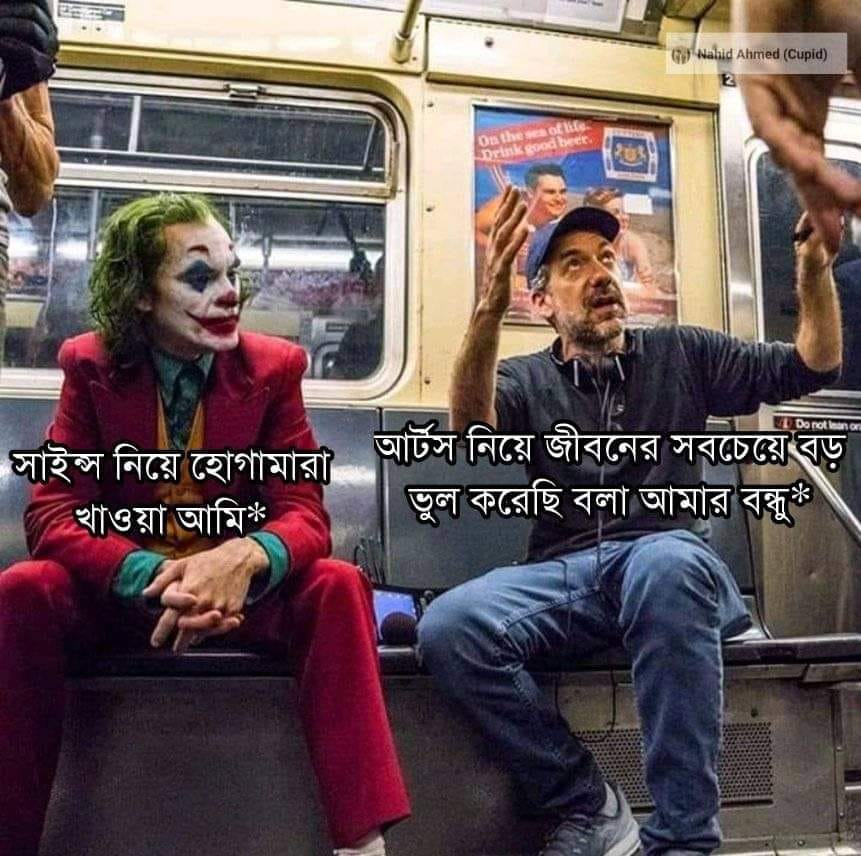
Caption: সাইন্স নিয়ে হোগামারা খাওয়া আমি*      আর্টস নিয়ে জীবনের সবচেয়ে বড় ভুল করেছি বলা আমার বন্ধু*
Label: hate